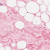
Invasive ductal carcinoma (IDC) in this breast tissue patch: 0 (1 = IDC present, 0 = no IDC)